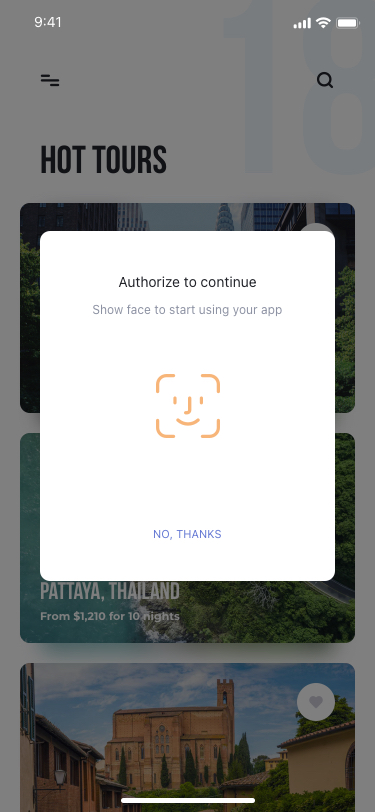
Text in this UI design:
NO, THANKS
Show face to start using your app
Authorize to continue